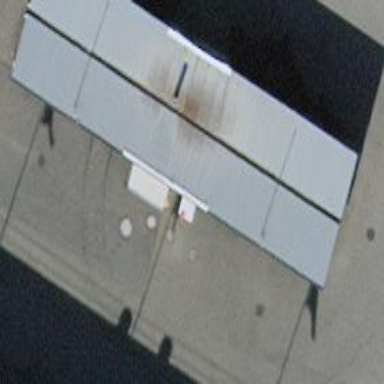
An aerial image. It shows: Car wash facility.